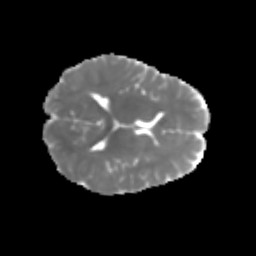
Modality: MD
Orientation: axial
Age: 7
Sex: female
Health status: healthy